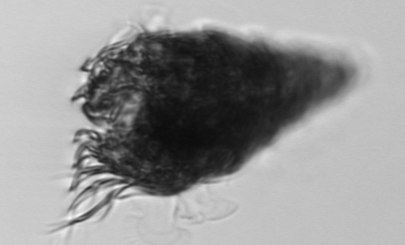
Label: Laboea_strobila